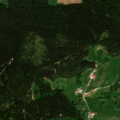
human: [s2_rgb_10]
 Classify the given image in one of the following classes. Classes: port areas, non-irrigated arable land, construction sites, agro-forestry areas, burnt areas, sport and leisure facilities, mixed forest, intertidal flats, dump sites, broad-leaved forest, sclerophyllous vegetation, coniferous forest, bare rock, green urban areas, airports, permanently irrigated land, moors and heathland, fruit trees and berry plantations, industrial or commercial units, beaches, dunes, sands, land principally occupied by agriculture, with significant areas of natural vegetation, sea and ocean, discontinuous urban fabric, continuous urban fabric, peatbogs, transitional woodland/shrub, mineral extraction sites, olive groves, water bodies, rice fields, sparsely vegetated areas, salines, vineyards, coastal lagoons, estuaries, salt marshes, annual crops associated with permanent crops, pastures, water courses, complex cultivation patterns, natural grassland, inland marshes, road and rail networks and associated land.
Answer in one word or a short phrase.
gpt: pastures, complex cultivation patterns, coniferous forest, mixed forest